You are looking at the short-time Fourier spectrogram of a bearing's acceleration signal. Determine the bearing's health state. Answer with exactly one of: normal, inner_race, outer_race, ball.
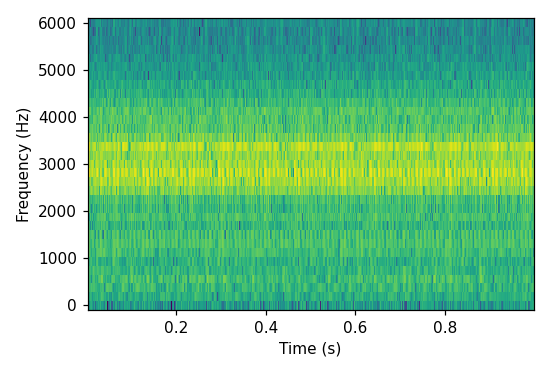
Answer: outer_race